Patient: sex M, age 68
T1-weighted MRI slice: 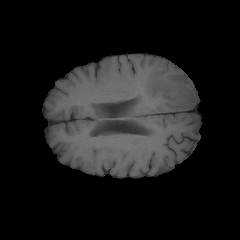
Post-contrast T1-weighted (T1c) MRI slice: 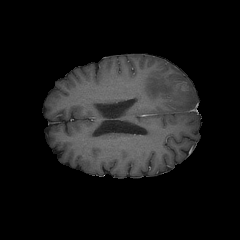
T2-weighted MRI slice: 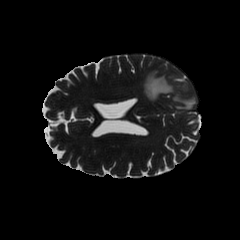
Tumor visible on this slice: yes
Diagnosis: Glioblastoma, IDH-wildtype
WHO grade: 4